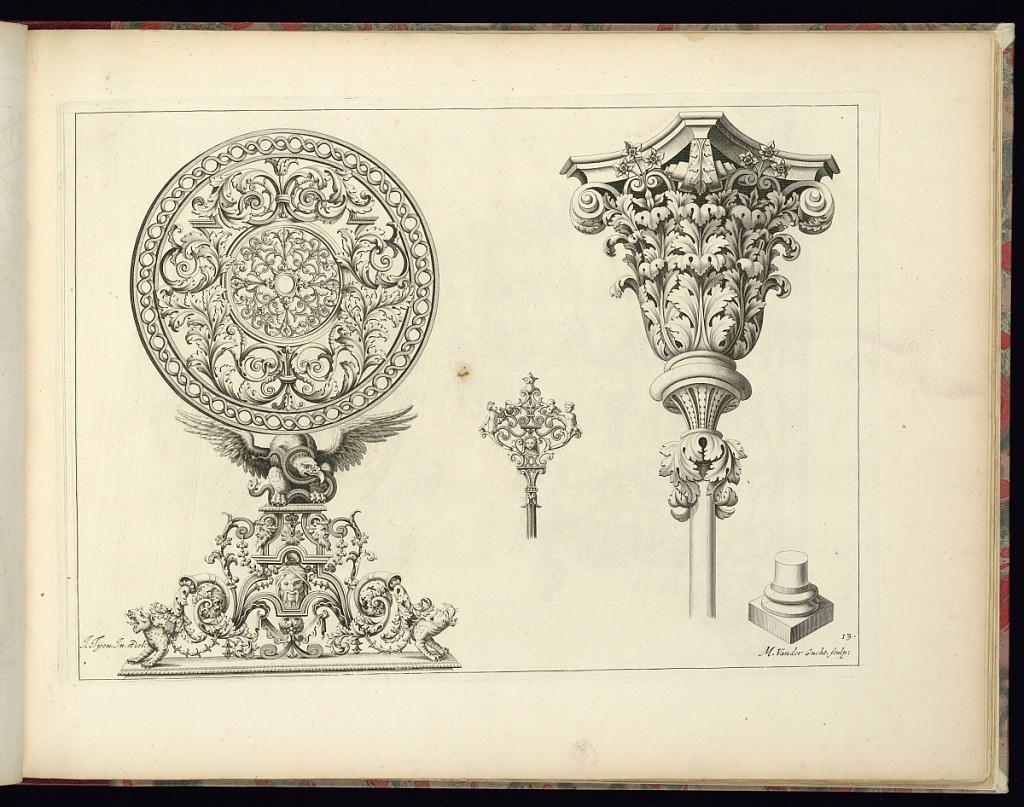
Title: Ironwork Designs
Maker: Jean Tijou, French, active 1689 - 1712
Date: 1693
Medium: Etching on laid paper
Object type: Print
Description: Ironwork designs featuring a capital, key head and roundel ornament decorated with an eagle, snake, masks (mascarons), torsos, foliate scrolls, festoons, rosettes, and scrolling leaves (rinceaux). The plate is signed and numbered.